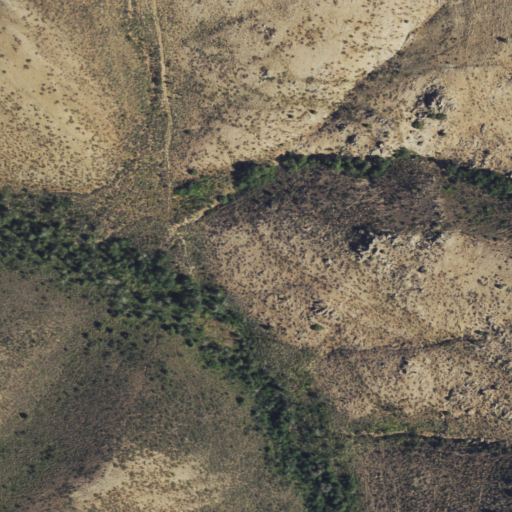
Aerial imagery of valley in Wyoming named Box Elder Draw containing only shrub